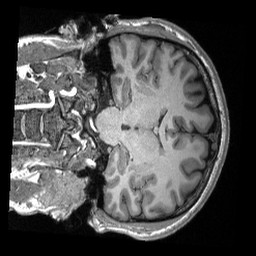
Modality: T1w
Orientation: coronal
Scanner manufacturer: siemens
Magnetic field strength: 3 T
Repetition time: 2.3 s
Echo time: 0.00308 s